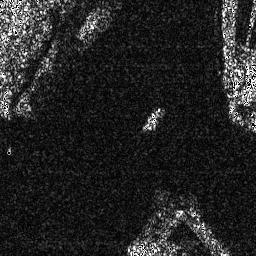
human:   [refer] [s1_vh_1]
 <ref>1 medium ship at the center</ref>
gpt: <box>[[55, 41, 64, 50, 0]]</box>